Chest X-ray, PA view. Patient: 34 years old, sex F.
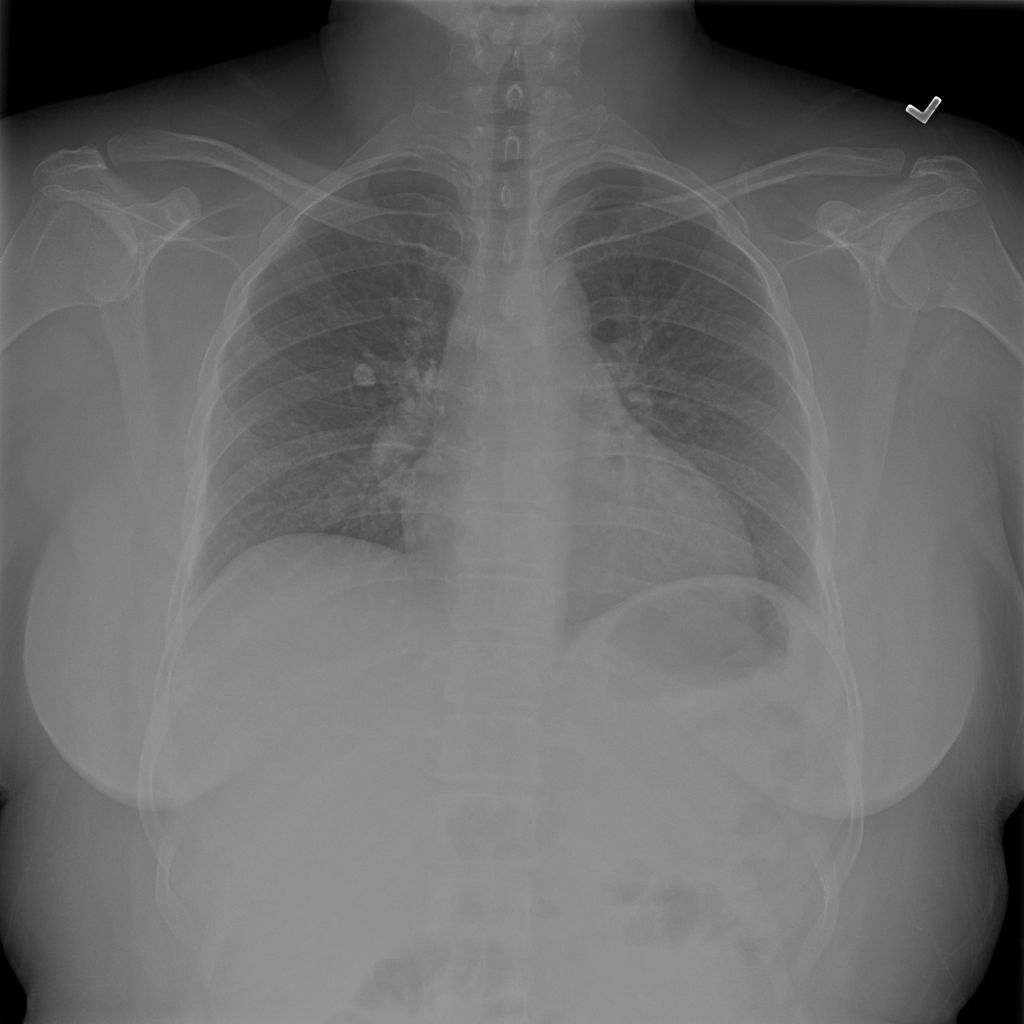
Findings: No Finding